На платформе с прямоугольным выступом высотой $h$ лежит небольшое тело массой $m$. К нему прикреплён один конец невесомой нерастяжимой нити, перекинутой через идеальный блок, установленный на выступе платформы (см. рисунок).  Второй конец нити закреплён на вертикальной стене так, что участок нити между блоком и стеной горизонтален. Платформу перемещают от стены с постоянной скоростью $v$.
С какой силой $F$ нужно тянуть платформу в тот момент, когда участок нити над платформой составляет угол $\alpha$ с горизонтом? Сила $F$ горизонтальна и лежит в плоскости рисунка. Коэффициент трения между телом и платформой $\mu$, между платформой и полом трения нет. Считайте, что во время движения груз от платформы, а платформа от пола не отрываются.
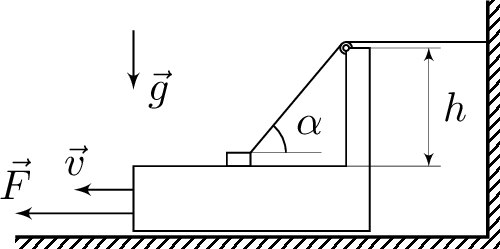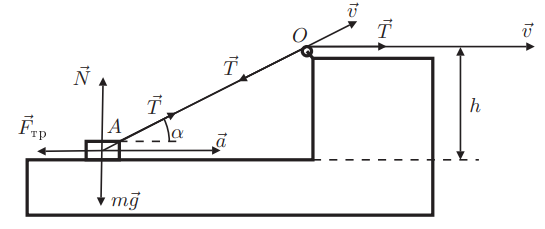
Решение: Будем решать задачу в системе отсчета, связанной с платформой (см. рисунок).  Здесь стенка удаляется от платформы с постоянной скоростью $v$, а тело движется по платформе со скоростью $v_{A}=v / \cos \alpha$, так как проекция скорости точки $A$ на отрезок нити $A O$ равна $v$. Определим ускорение, с которым тело движется по платформе. В любой момент времени его скорость можно разложить в сумму двух векторов, один из которых параллелен нити, а другой перпендикулярен ей: $$ \vec{v}_{A}=\vec{v}_{\parallel}+\vec{v}_{\perp}. $$ Ускорение возникает как из-за изменения модулей параллельной и перпендикулярной составляющей скорости, так и из-за изменения направления нити, а значит и направления $\vec{v}_{\parallel}$ и $\vec{v}_{\perp}$. Заметим, что модуль параллельной составляющей скорости не изменяется, поэтому в составляющую ускорения, направленную вдоль нити, вклад дает только изменение направления перпендикулярной составляющей скорости. Поэтому проекция ускорения тела на нить совпадает с центростремительным ускорением при движении по окружности радиуса $l=A O=h / \sin \alpha$ со скоростью $v_{\perp}=v_{A} \sin \alpha=v \operatorname{tg} \alpha$: $$ a_{\parallel}=\frac{v_{\perp}^{2}}{l}=\frac{v^{2} \operatorname{tg}^{2} \alpha \sin \alpha}{h}. $$ Полное ускорение тела направлено горизонтально и равно $$ a=\frac{a_{\parallel}}{\cos \alpha}=\frac{v^{2}}{h} \operatorname{tg}^{3} \alpha. $$ На тело действует сила тяжести, сила реакции опоры $N$, сила трения $\mu N$ и сила натяжения нити $T$. Запишем для него второй закон Ньютона. В проекции на горизонтальную ось $$ m a=T \cos \alpha-\mu N, $$ на вертикальную $$ N+T \sin \alpha-m g=0. $$ Получим $$ N=m g-T \sin \alpha, \quad T=\frac{m(a+\mu g)}{\cos \alpha+\mu \sin \alpha}, $$ следовательно $$ N=\frac{m(g \cos \alpha-a \sin \alpha)}{\cos \alpha+\mu \sin \alpha}. $$ Отметим сразу, что движение по платформе без отрыва от нее возможно только при $\alpha \leq \operatorname{arctg}(a / g)$. Сила, которую необходимо прикладывать к платформе, $$ F=\mu N+T(1-\cos \alpha). $$ Подставляя $N$ и $T$, получаем: $$ F=m\left(\frac{a+\mu g}{\cos \alpha+\mu \sin \alpha}-a\right)=m\left(\frac{v^{2} \operatorname{tg}^{3} \alpha+\mu g h}{h(\cos \alpha+\mu \sin \alpha)}-\frac{v^{2}}{h} \operatorname{tg}^{3} \alpha\right). $$
Ответ: $$ F=m\left(\frac{v^{2} \operatorname{tg}^{3} \alpha+\mu g h}{h(\cos \alpha+\mu \sin \alpha)}-\frac{v^{2}}{h} \operatorname{tg}^{3} \alpha\right). $$
Темы:
T, Механика, Динамика, Движение связанных тел, Всероссийские, Трение